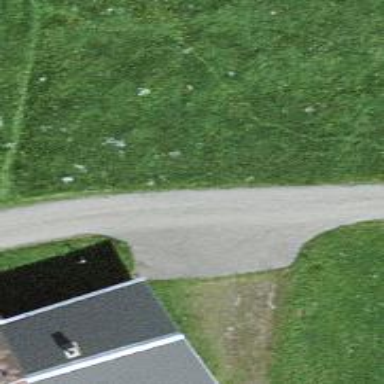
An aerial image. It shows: Paved track with grade1 quality.